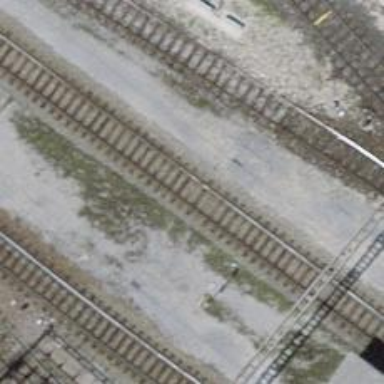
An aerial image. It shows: Single-track electrified railway service yard with contact line for trains.